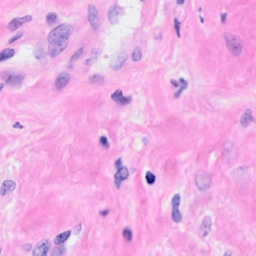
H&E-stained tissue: Breast